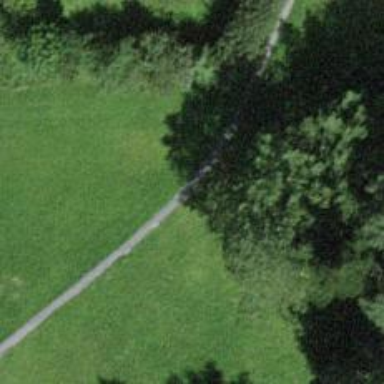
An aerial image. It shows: Unpaved path.